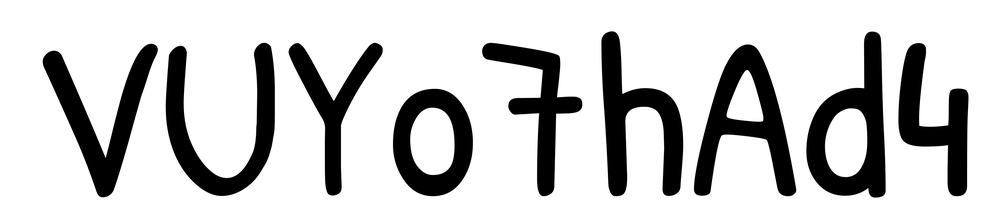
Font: PatrickHand-Regular